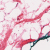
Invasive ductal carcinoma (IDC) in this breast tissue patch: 0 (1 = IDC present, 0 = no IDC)